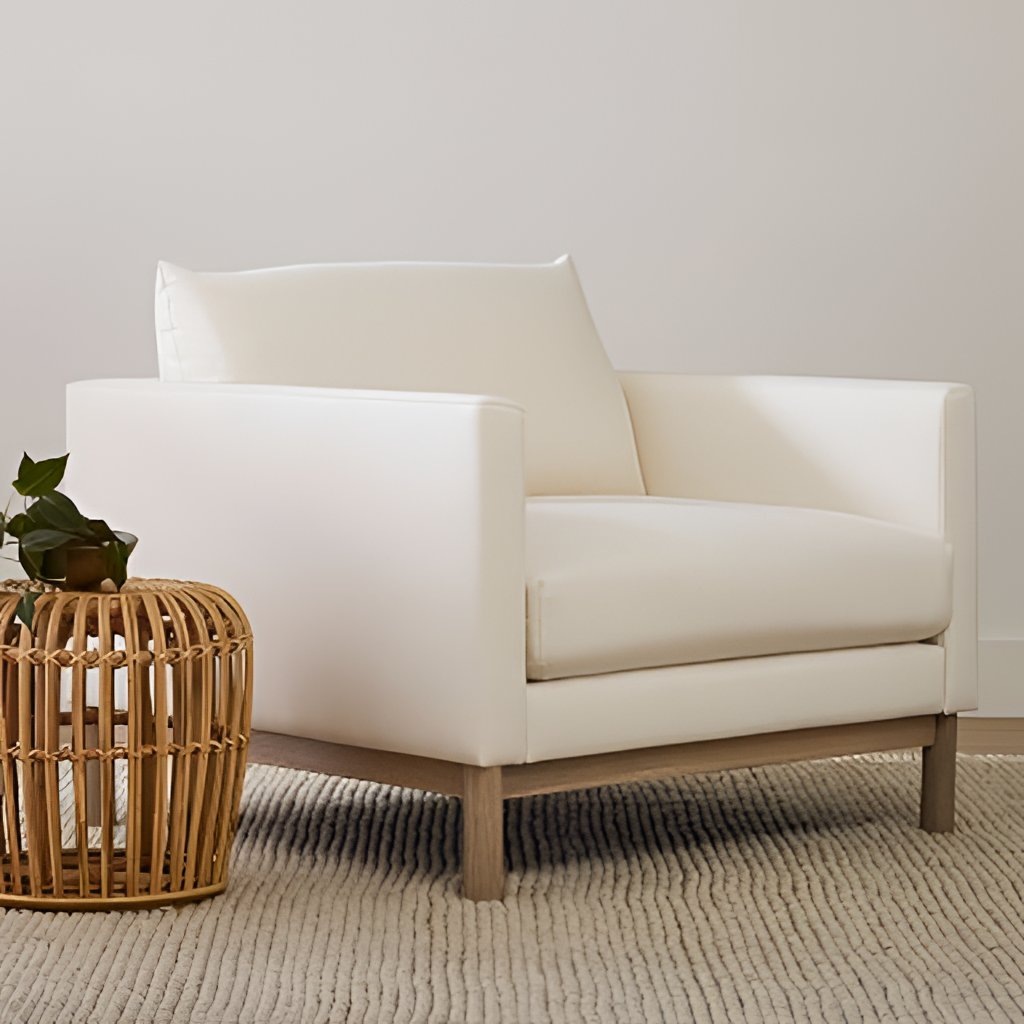
living room, leather armchair, minimalistic, paint wallpaper, with solid pattern, beige carpet flooring, with ribbed pattern